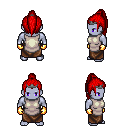
a pixel art fantasy rpg character, male body template, dark elf, purple skin, white tunic, robe skirt, red long topknot hairstyle, iron tiara, gold gloves, four views (front, back, left, right), 2x2 character sprite sheet, small pixel art, hard edges, no anti-aliasing